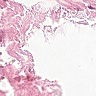
Metastatic tissue present: no